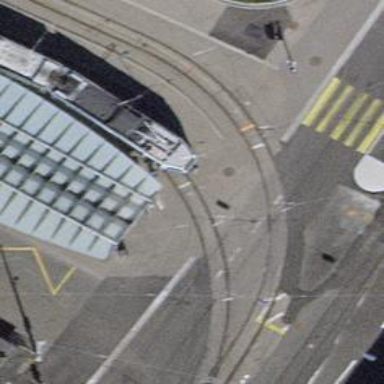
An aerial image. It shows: Tram stop for public transport.